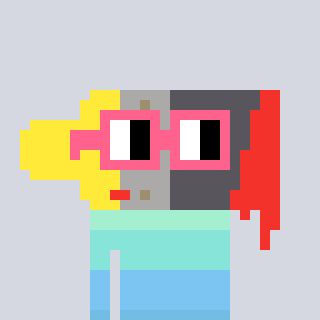
a pixel art character with square pink glasses, a paintbrush-shaped head and a green-colored body on a cool background